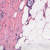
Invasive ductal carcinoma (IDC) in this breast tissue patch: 0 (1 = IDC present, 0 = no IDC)